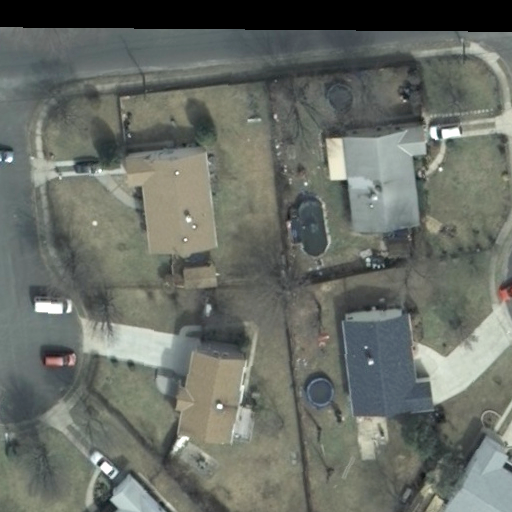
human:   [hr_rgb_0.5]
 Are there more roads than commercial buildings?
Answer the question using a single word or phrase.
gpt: yes

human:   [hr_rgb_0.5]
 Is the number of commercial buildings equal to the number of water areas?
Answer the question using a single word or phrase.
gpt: yes

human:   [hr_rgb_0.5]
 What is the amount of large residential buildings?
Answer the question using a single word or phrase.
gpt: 0

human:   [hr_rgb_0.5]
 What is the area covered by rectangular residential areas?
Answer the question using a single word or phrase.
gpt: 10611m2

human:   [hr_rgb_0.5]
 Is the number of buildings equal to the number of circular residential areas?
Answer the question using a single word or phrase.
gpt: no

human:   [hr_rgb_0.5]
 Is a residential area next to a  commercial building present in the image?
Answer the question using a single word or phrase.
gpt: no

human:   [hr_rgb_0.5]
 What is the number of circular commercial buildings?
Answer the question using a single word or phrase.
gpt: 0

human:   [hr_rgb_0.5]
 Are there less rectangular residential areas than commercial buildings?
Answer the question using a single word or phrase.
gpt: no

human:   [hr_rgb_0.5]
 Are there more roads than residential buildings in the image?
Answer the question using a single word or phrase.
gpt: no

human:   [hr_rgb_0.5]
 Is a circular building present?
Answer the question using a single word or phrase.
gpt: no

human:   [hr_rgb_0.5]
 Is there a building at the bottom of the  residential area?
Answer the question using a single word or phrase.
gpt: no

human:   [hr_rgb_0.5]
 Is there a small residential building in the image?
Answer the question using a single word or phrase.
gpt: yes

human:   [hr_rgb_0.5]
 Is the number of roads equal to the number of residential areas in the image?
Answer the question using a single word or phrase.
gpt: no

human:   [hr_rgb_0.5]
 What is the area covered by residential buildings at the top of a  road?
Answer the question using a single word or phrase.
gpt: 612m2

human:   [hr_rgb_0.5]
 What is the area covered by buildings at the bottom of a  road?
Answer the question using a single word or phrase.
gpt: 1254m2

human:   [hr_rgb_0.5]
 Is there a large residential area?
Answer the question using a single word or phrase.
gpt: yes

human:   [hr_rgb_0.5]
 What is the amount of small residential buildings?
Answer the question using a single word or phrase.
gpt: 2

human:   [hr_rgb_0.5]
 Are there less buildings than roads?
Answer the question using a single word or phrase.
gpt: no

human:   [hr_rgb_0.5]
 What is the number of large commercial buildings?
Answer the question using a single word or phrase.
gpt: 0

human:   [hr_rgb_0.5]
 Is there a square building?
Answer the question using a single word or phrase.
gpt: no

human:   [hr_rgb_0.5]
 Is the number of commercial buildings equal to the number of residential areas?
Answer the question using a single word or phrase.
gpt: no

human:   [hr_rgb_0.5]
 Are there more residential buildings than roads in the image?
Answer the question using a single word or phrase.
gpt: yes

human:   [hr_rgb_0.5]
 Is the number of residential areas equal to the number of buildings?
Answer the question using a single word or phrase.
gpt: no

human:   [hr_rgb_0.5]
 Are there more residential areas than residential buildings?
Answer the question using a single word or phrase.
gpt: no

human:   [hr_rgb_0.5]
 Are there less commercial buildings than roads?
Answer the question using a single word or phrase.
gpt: yes

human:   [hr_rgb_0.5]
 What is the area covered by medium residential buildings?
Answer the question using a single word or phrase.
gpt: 1133m2

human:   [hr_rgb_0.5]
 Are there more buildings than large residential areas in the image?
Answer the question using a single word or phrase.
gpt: yes

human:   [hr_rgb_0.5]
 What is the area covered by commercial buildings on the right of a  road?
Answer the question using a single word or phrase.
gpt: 0m2

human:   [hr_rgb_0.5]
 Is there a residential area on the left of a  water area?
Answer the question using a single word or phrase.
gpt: no

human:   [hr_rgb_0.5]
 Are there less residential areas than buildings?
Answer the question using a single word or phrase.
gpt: yes

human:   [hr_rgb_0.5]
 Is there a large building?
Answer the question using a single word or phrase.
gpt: no

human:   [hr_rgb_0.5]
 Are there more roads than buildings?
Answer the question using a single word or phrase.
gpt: no

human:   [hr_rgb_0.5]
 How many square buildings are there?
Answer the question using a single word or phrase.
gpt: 0

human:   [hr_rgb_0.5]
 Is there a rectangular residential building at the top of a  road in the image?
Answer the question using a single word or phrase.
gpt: no

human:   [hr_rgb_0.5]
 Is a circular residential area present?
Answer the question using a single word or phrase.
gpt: no

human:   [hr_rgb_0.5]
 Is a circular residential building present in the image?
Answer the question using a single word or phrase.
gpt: no